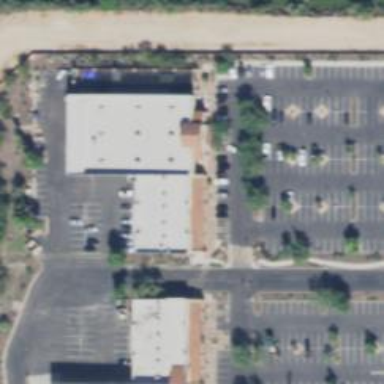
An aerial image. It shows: Veterinary facility.